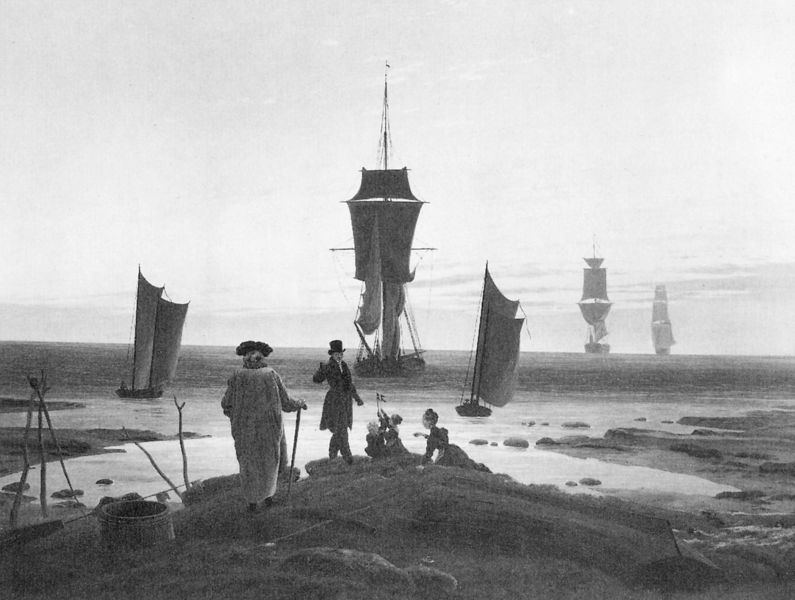
Titel: Lebensstufen
Künstler: Caspar David Friedrich
Institution: Leipzig, Museum der bildenden Künste
Schlagwörter: gemälde, meer, wasser, menschen, see, ufer, frau, grau, männer, rücken, leute, zylinder, steine, fünf, ebene, horizont, weite, pose, familie, kaufmann, boot, boote, kinder, schiff, schiffe, segel, segelboot, segelschiffe, strand, fischer, flagge, friedrich, romantik, korb, segelboote, segler, foto, fotografie, ebbe, spitzweg, gefäß, schwarzweiß, stöcke, zentral, bottich, caspar david friedrich, gruß, gehisst, schnürung, fotograf, print, casper, tide, f, lagge